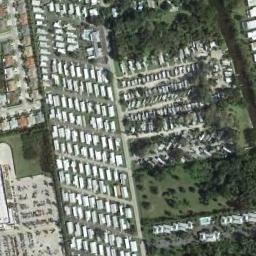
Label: mobile_home_park